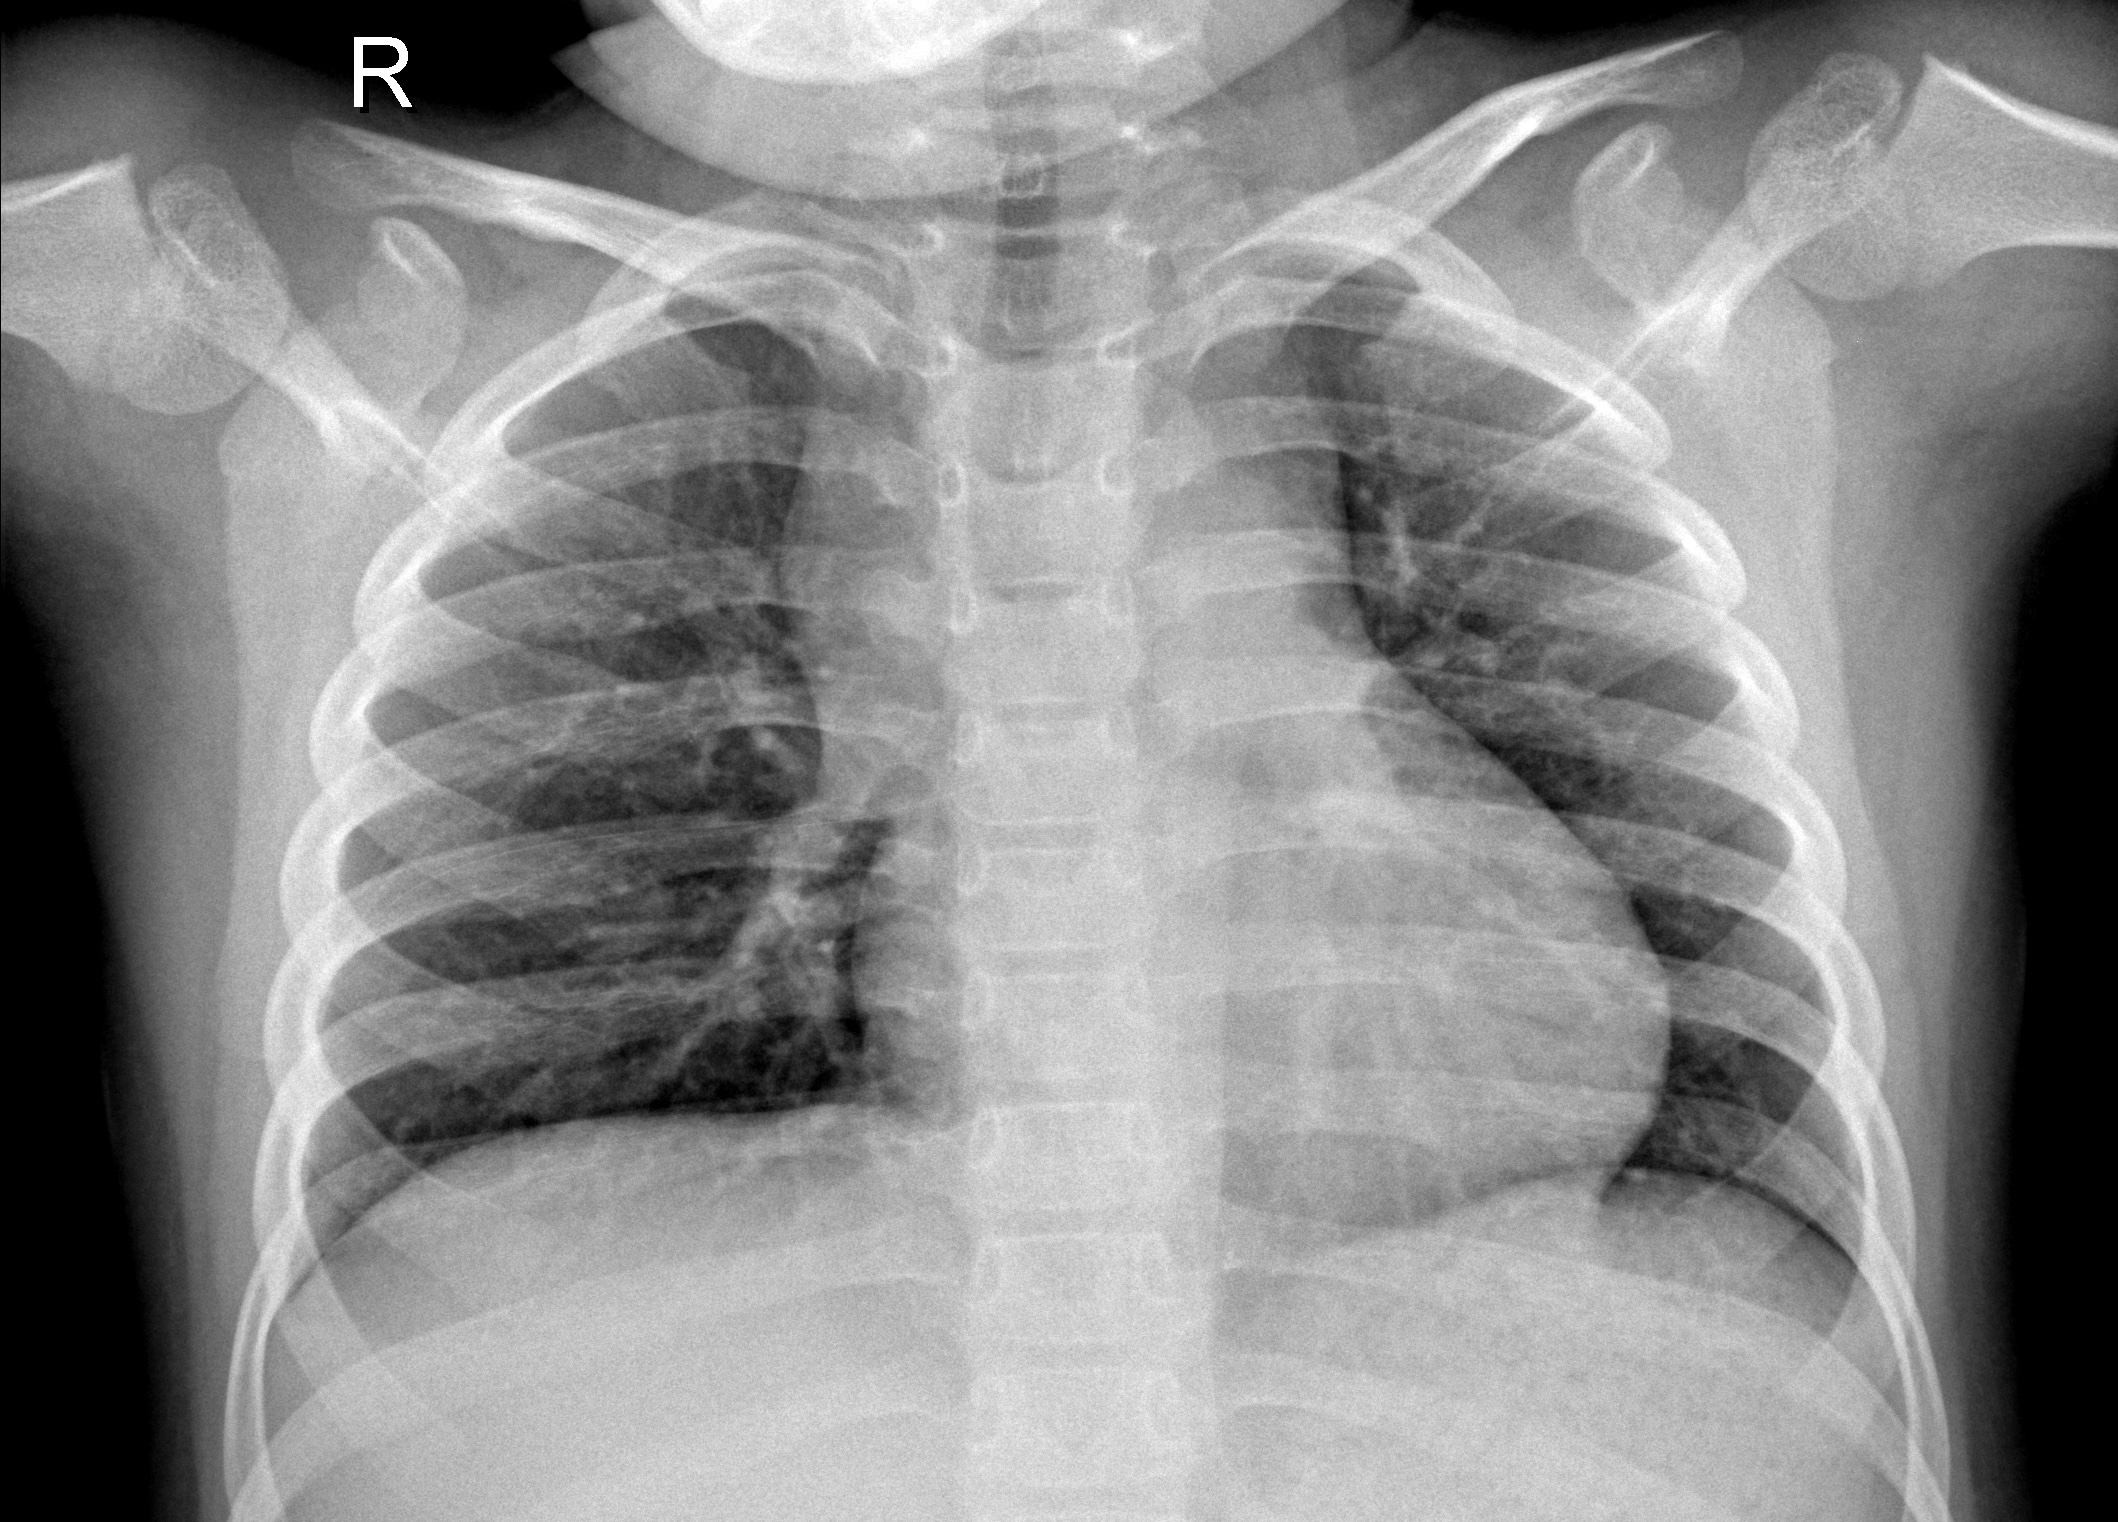
Diagnosis: NORMAL